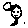
Label: bird